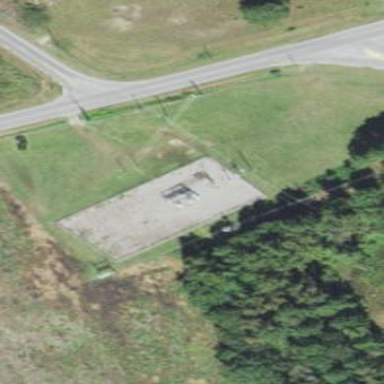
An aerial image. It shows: Power substation with fence around it. The substation is used for switching.